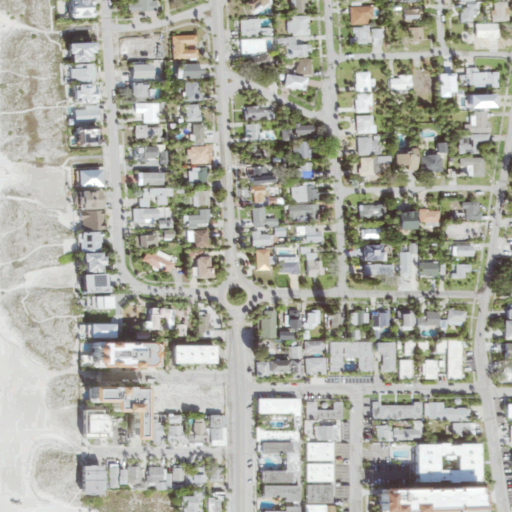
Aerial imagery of island in Florida named Clearwater Beach Island containing medium intensity development, high intensity development, low intensity development, barren land, and open development